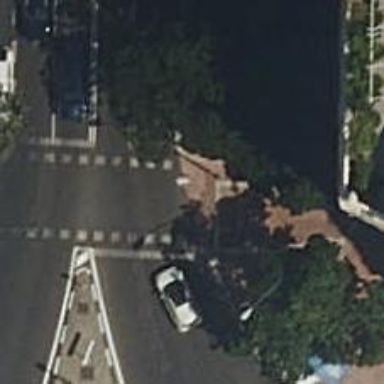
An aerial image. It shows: Kerb barrier.